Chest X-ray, PA view. Patient: 76 years old, sex M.
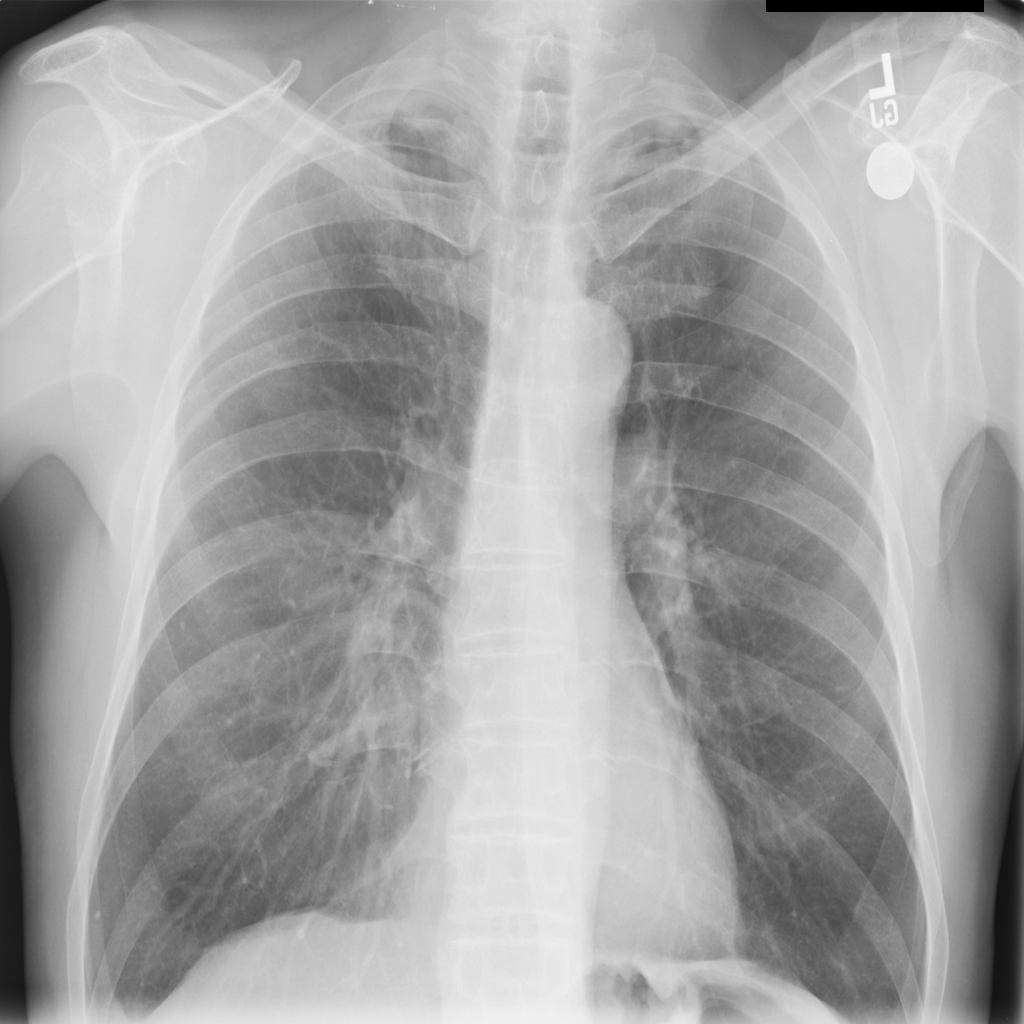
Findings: No Finding